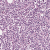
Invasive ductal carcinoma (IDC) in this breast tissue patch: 1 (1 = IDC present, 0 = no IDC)